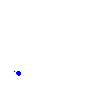
Particle: electron